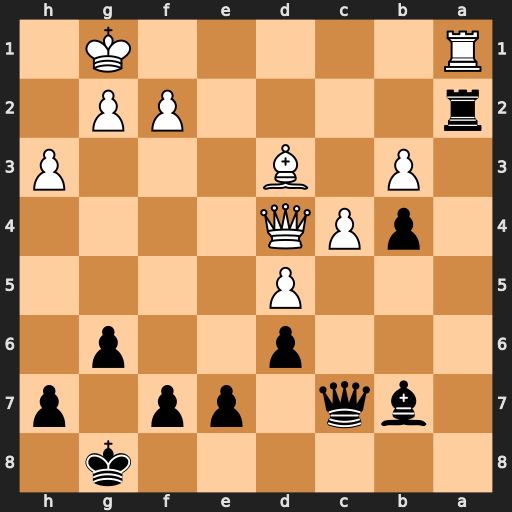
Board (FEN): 6k1/1bq1pp1p/3p2p1/3P4/1pPQ4/1P1B3P/r4PP1/R5K1
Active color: b
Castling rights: -
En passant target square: -
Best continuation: Qc5 Rxa2 Qxd4